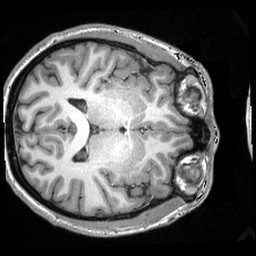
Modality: T1w
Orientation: axial
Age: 19
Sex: female